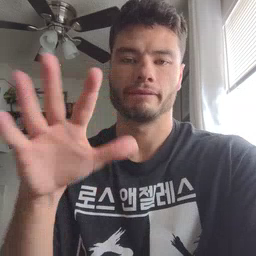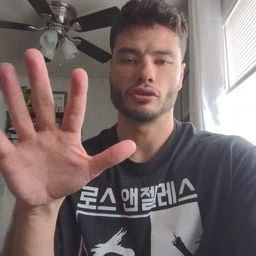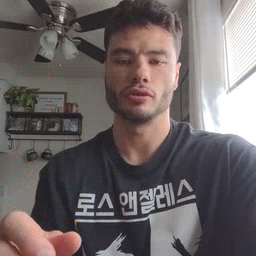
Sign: finish